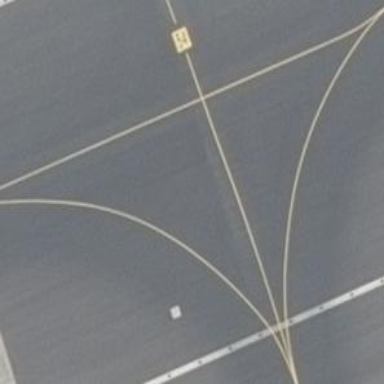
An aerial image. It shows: Taxiway at the airport with concrete surface.